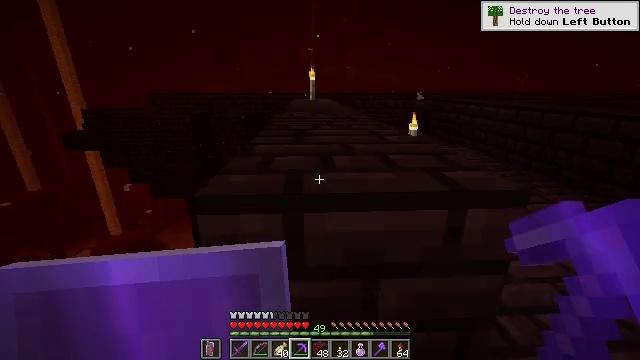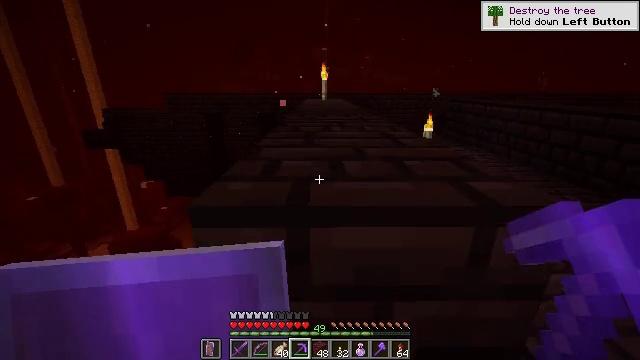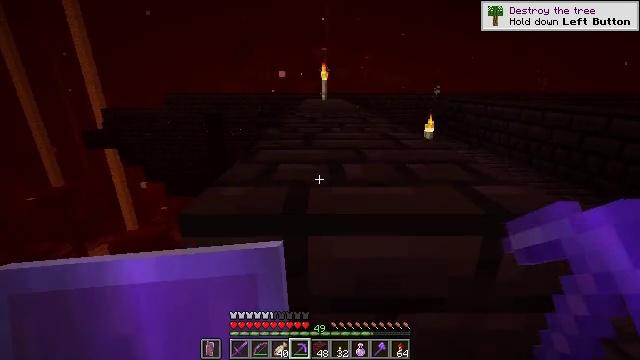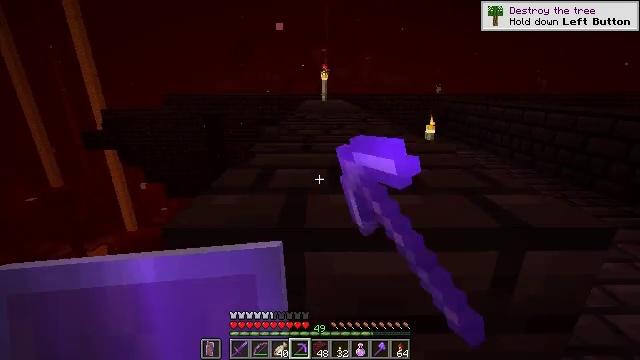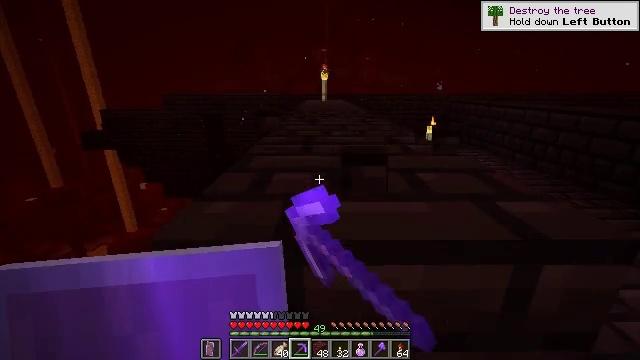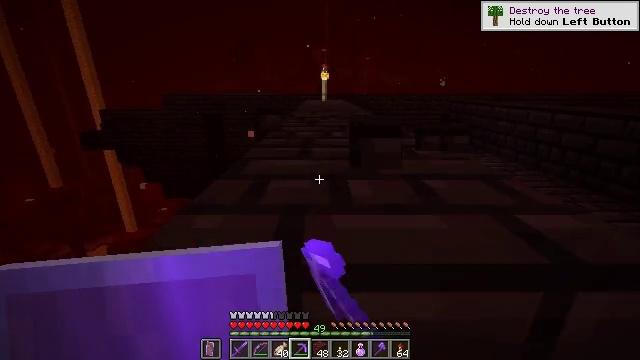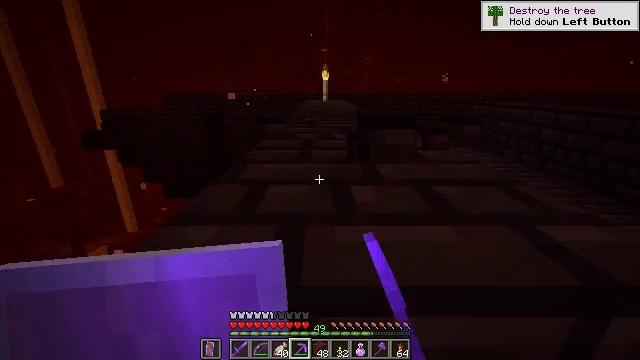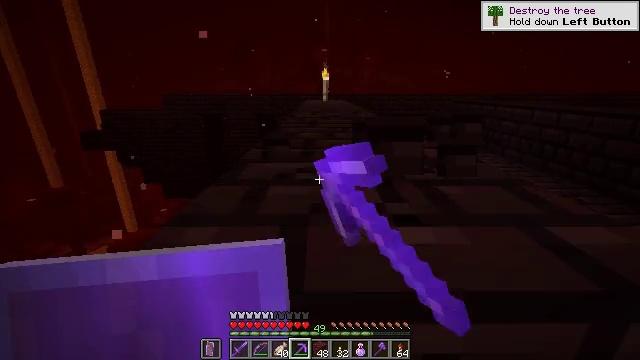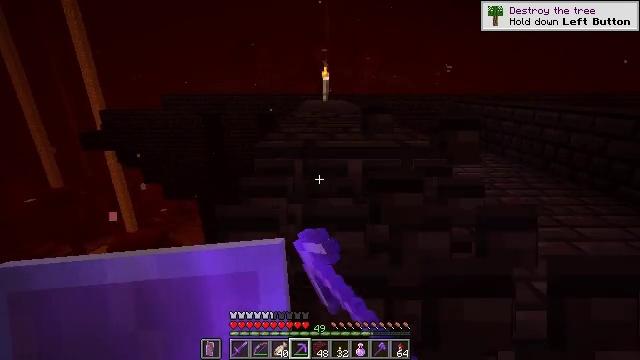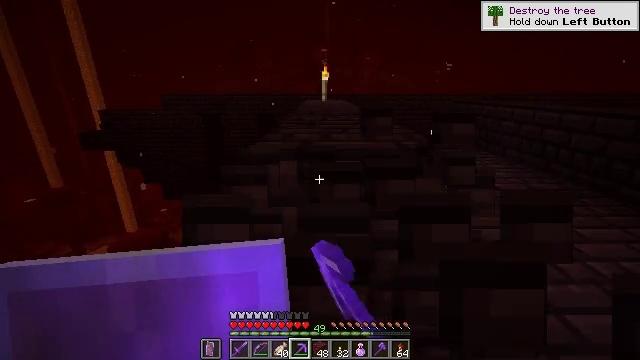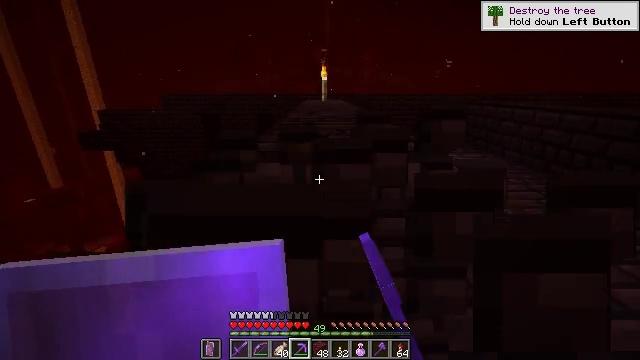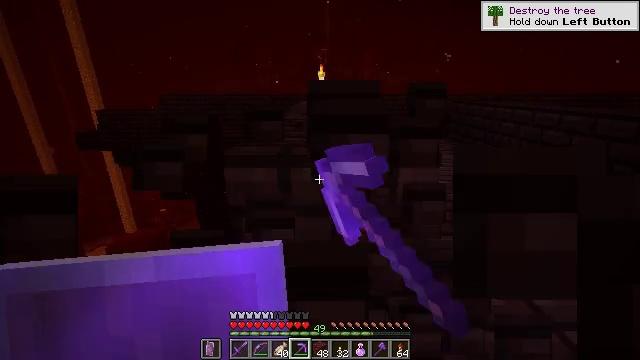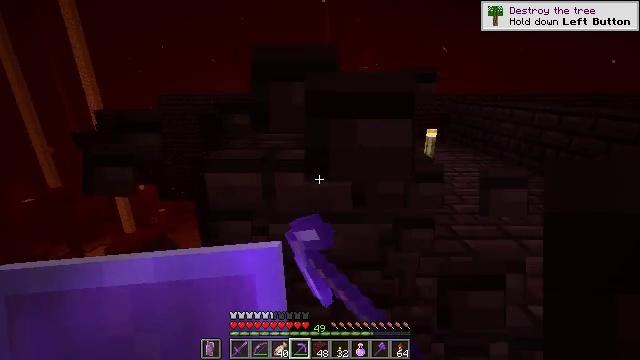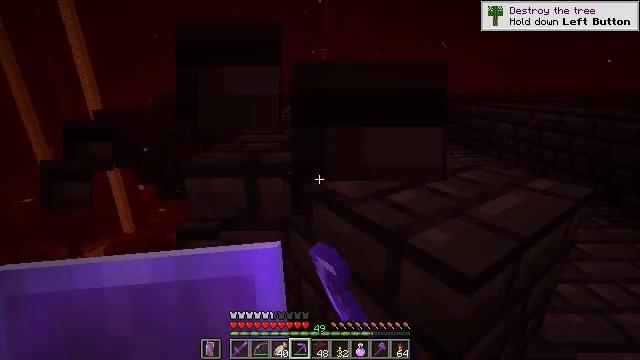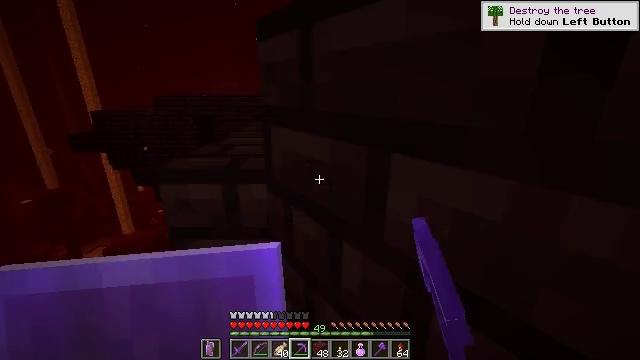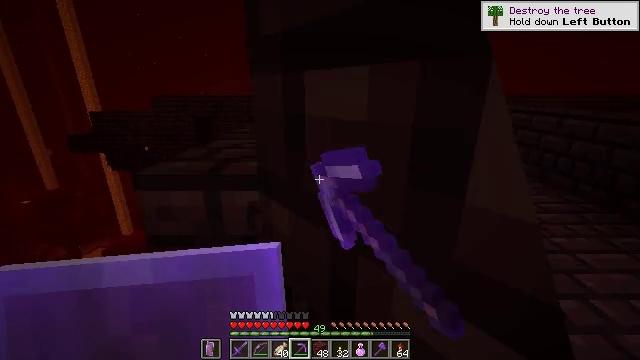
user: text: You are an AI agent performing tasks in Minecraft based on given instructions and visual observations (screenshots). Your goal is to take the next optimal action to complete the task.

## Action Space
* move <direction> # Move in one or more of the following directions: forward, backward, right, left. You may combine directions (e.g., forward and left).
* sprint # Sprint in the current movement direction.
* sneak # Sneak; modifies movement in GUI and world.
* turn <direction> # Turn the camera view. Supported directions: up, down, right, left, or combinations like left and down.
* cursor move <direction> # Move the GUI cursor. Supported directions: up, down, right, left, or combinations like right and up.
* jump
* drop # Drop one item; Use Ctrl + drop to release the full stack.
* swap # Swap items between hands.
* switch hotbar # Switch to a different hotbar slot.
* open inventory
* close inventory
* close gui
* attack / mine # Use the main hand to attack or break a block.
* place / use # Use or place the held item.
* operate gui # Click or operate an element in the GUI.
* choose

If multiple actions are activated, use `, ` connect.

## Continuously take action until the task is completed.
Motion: motion action
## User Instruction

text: Collect nether bricks for building.
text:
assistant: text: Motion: move forward, sneak, turn left
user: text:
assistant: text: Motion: move forward, sneak, attack / mine
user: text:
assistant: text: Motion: move forward, sneak, attack / mine
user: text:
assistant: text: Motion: move forward, sneak, attack / mine
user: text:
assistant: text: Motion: move forward, sneak, attack / mine
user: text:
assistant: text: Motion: move forward, sneak, attack / mine
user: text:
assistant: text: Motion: move forward, sneak, attack / mine
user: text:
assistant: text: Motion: move forward, sneak, attack / mine
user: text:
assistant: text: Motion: move forward and move right, sneak, attack / mine
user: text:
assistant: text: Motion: move forward and move right, sneak, attack / mine
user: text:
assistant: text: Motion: move forward and move right, sneak, attack / mine
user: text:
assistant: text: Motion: move forward and move right, sneak, attack / mine
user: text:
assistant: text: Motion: move forward and move right, sneak, attack / mine
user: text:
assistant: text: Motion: move forward and move right, sneak, attack / mine
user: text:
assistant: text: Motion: move forward, sneak, attack / mine
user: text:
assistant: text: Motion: move forward, sneak, attack / mine
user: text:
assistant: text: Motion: move forward, sneak, attack / mine
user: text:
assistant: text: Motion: move forward, sneak, attack / mine
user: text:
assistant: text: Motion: move forward, sneak, turn left, attack / mine
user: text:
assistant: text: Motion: move forward, sneak, turn left, attack / mine
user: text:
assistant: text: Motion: move forward, sneak, attack / mine
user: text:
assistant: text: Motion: move forward, sneak, attack / mine
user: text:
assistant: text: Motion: move forward, sneak, turn left, attack / mine
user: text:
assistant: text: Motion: move forward, sneak, attack / mine
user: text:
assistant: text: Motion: move forward, sneak, attack / mine
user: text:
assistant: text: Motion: move forward, sneak, attack / mine
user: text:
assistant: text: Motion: move forward, sneak, attack / mine
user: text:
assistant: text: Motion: move forward, sneak, attack / mine
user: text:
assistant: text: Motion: move forward, sneak, attack / mine
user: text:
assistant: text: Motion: move forward, sneak, turn right and up, attack / mine